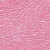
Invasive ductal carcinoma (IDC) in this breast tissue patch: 0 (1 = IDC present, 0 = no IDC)